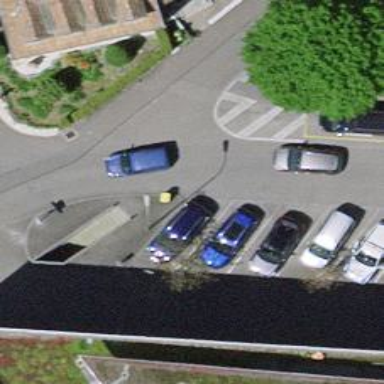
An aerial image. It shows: Post box is visible.